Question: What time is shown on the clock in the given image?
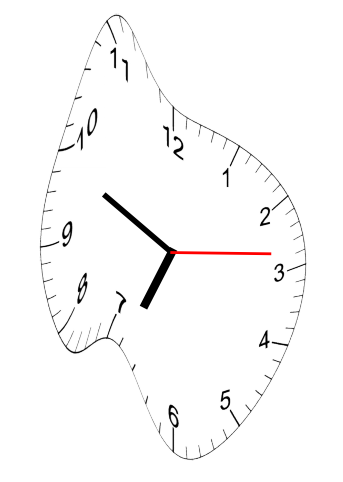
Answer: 06:49:14